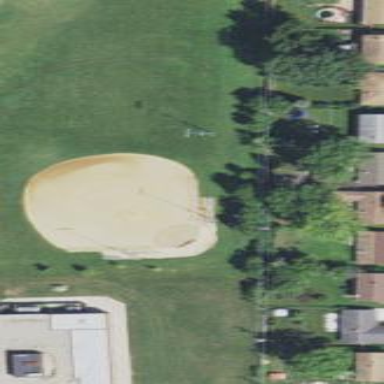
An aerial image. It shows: Baseball pitch for leisure and sports activities.